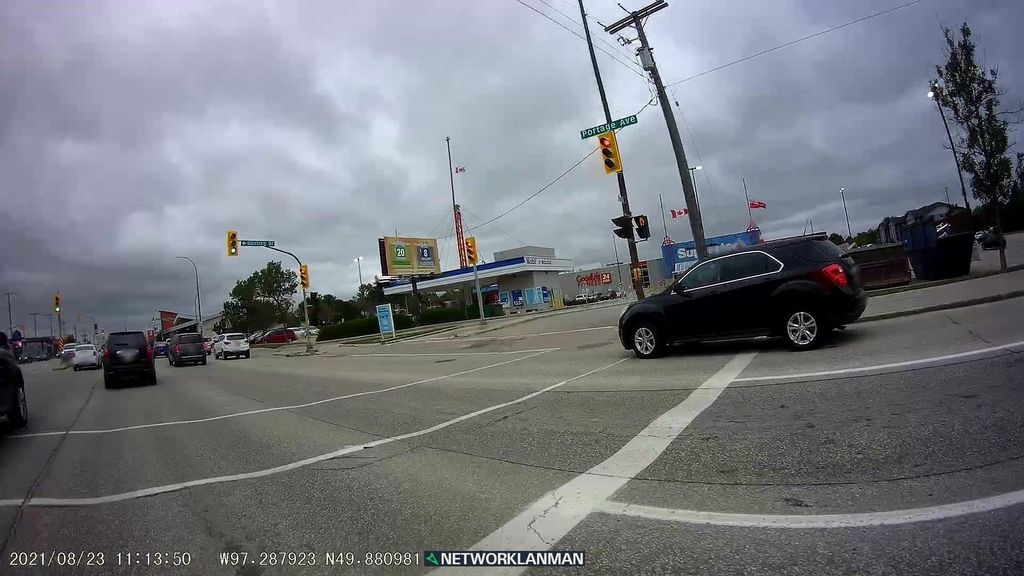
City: winnipeg